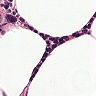
Metastatic tissue present: no